Question: I want to display an auto-incremented series (basically the row number) in a new column. How do I go about doing this in Hyperion Interactive Reporting ?

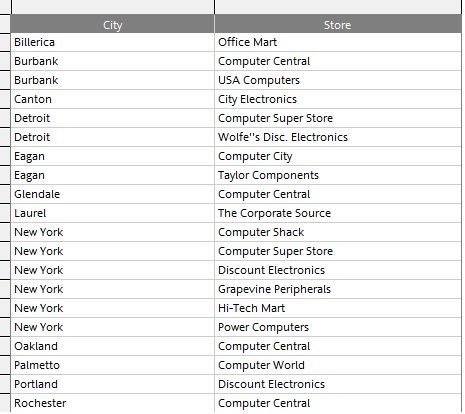
Answer: Create a new computed column and assign it a value of 1.
Then, create another computed column which will have a cumulative sum of the previous computed column. The function to be used is Cume().